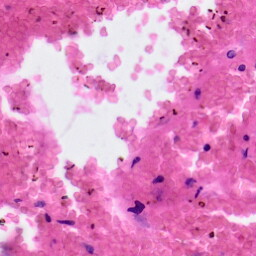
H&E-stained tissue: Colon